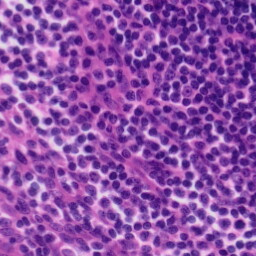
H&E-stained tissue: Tonsil